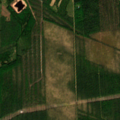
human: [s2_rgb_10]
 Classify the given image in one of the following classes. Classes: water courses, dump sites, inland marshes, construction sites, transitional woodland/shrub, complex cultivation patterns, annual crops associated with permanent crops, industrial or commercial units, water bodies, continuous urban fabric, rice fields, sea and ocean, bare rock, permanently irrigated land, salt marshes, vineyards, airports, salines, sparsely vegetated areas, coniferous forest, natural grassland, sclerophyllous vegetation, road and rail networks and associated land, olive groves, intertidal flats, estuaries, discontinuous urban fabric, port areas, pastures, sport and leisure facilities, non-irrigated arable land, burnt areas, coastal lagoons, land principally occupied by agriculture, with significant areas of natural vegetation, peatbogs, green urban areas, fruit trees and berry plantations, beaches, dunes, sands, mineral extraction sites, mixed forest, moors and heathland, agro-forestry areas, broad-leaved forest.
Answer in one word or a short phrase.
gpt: broad-leaved forest, coniferous forest, mixed forest, transitional woodland/shrub